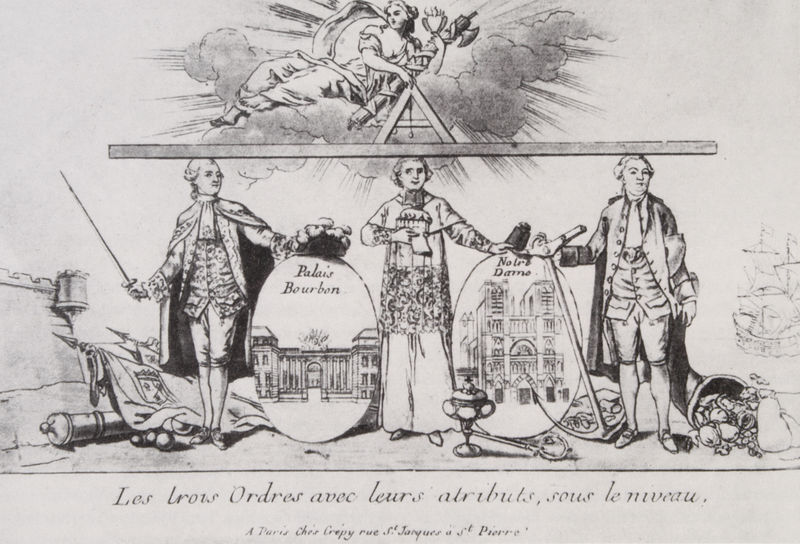
Titel: Die drei Stände mit ihren Attributen unter dem Waagbalken
Standort: Paris
Institution: Bibliothèque Nationale.
Schlagwörter: himmel, weiß, wolken, dreieck, menschen, frankreich, frau, grau, männer, paris, schwarz, zeichnung, dame, gebäude, haus, obst, wolke, anzug, hose, architektur, barock, halten, stehen, füllhorn, gilde, kirche, sonne, geistlicher, mantel, adel, drei, rokoko, oval, turm, engel, perücke, schiff, schrift, fahnen, schuhe, stab, fahne, flagge, hosen, grafik, graphik, linien, figuren, französisch, kaiser, könig, balken, strümpfe, kanone, palast, strahlen, festung, druck, druckgraphik, lithographie, schwarzweiss, druckgrafik, stich, lithografie, schilder, schwert, säbel, text, bürger, degen, orden, allegorie, göttin, zunft, kathedrale, französich, aufschrift, pergament, wappen, gerechtigkeit, werkzeug, axt, rollen, mittelalter, kanonenrohr, schlüssel, anker, pokal, kupferstich, madonna, beil, palais, notre dame, versailles, schilde, ausgeglichen, flagen, medaillons, stände, blaken, notre, zirkel, lot, kleriker, attribute, trinität, weltliche, liktorenbündel, kanonenkugeln, les, bauherren, grfaik, bel, avec, bourbon, kanonte, ordres, palais bourbon, trois, legislative, a, burbonen, boubonen, st¨nde, ümänner